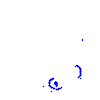
Particle: kaon